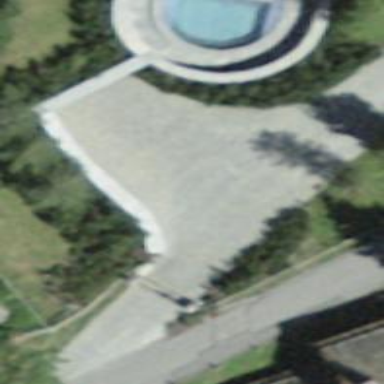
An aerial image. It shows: Retaining wall.